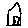
Label: house